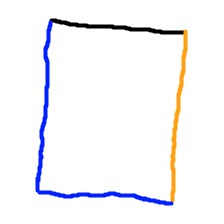
Shape: rectangle